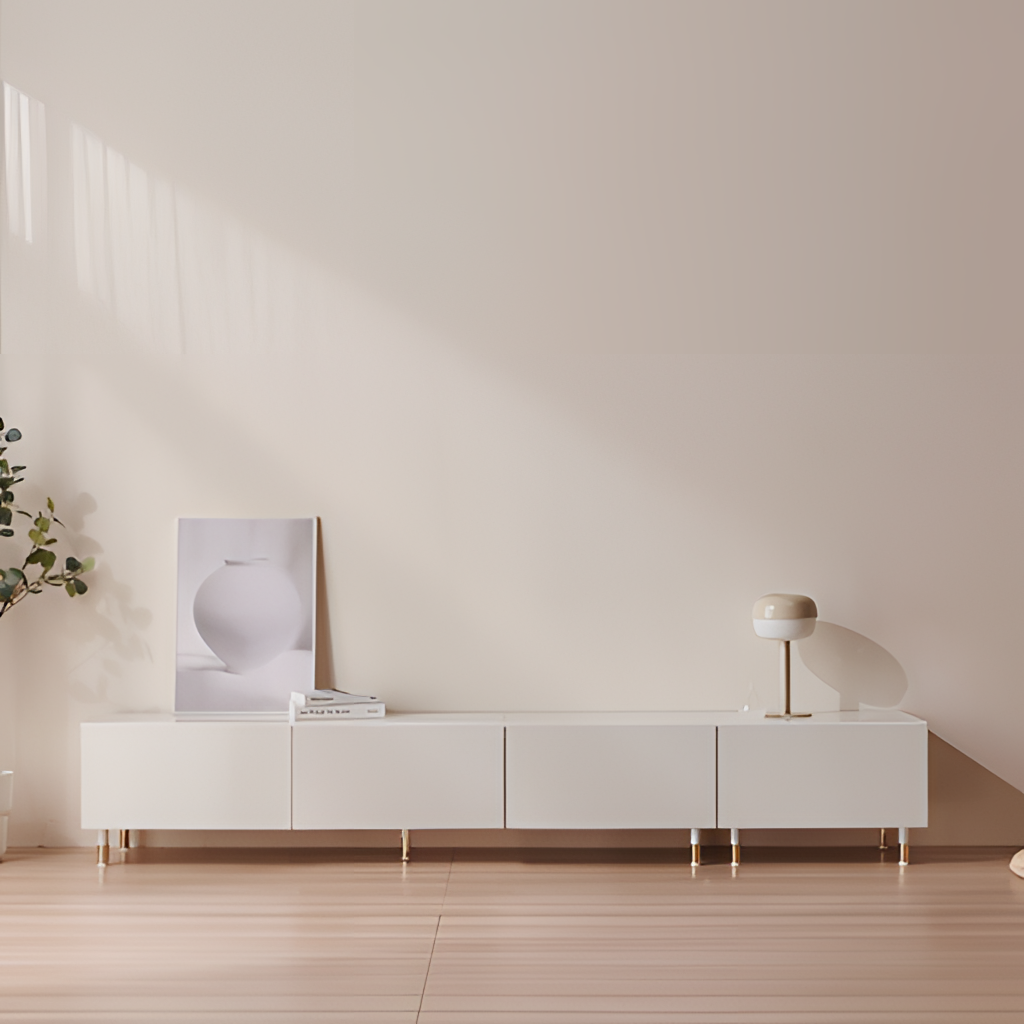
wood media console, living room, minimalist, wood flooring, with plank pattern, beige paint wallpaper, with solid pattern